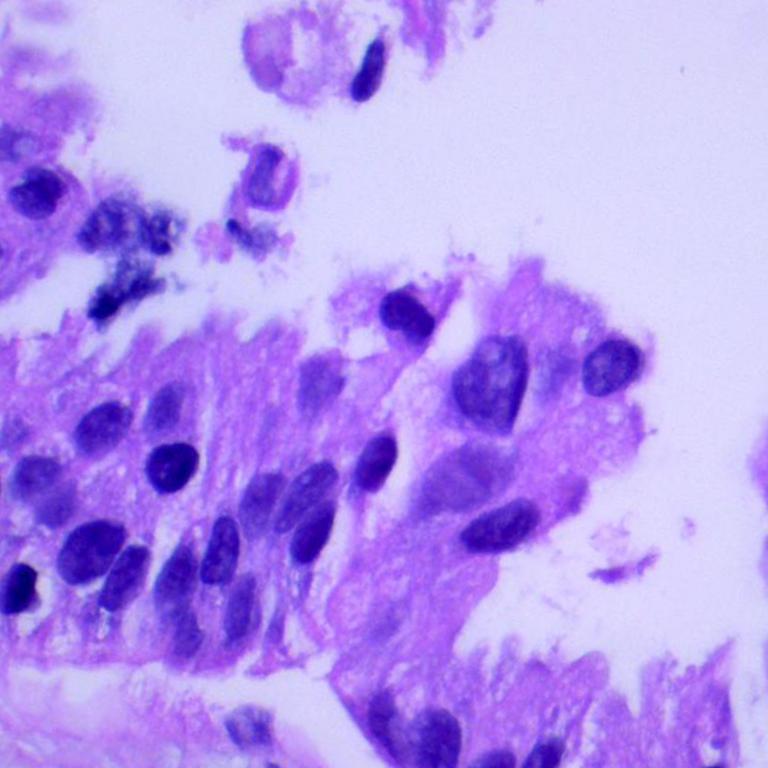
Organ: lung
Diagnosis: adenocarcinomas